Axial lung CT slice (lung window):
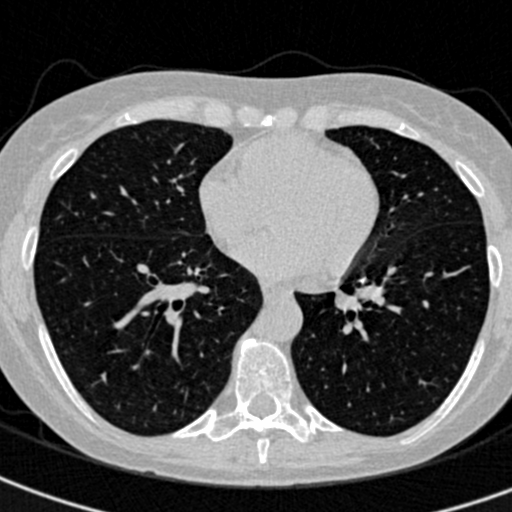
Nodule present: no